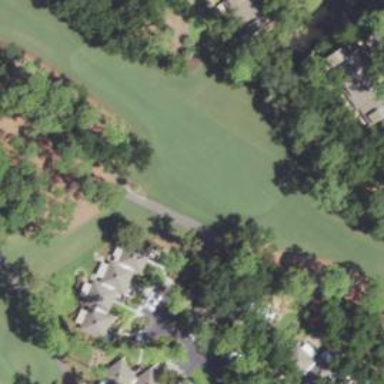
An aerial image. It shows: View of golf hole.